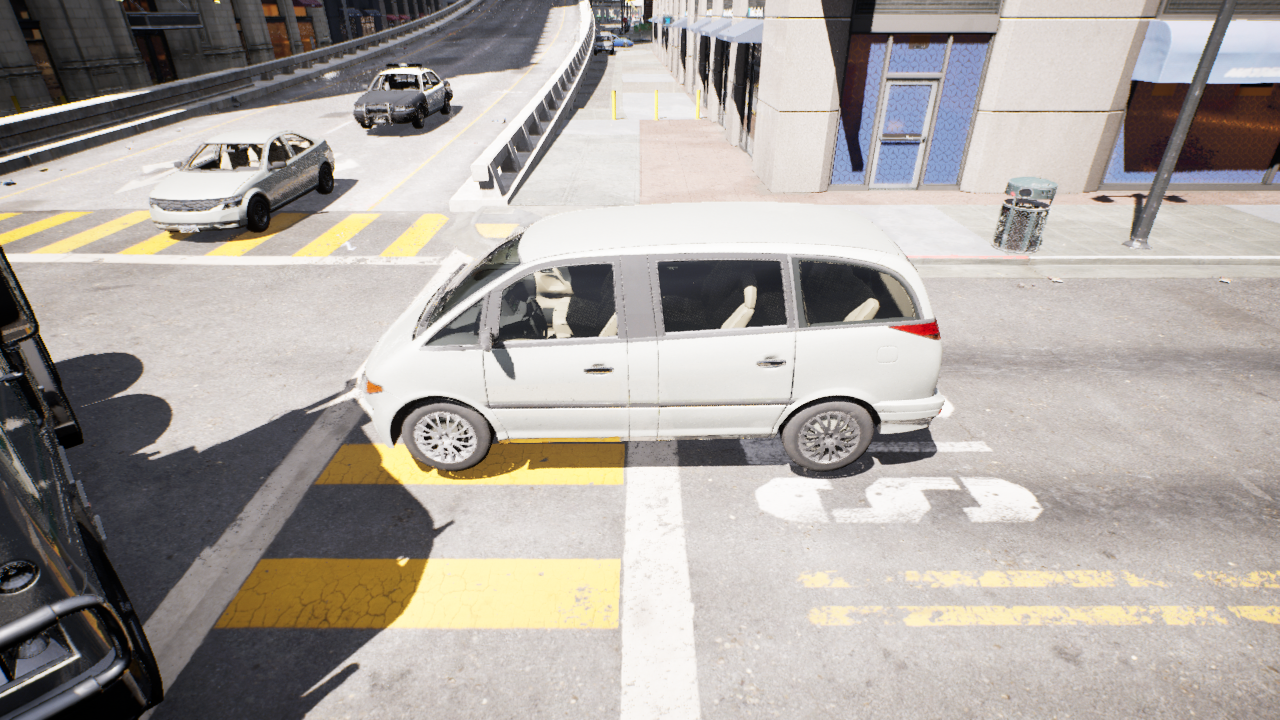
Venue: residential
Lighting: clear day
Vehicle rig: minivan